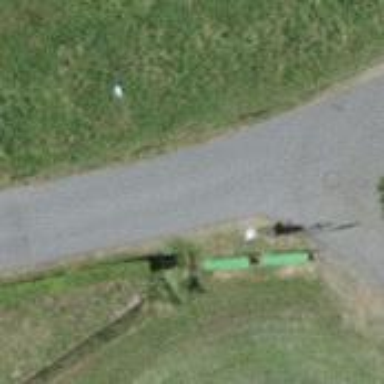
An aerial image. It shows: Bench for seating.